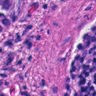
Metastatic tissue present: yes